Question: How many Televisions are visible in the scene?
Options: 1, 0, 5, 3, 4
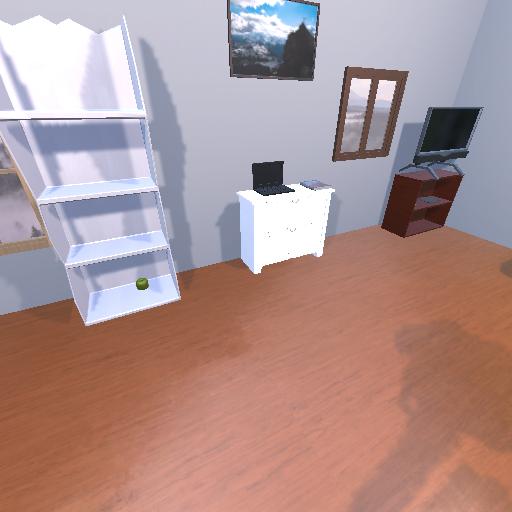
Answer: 1